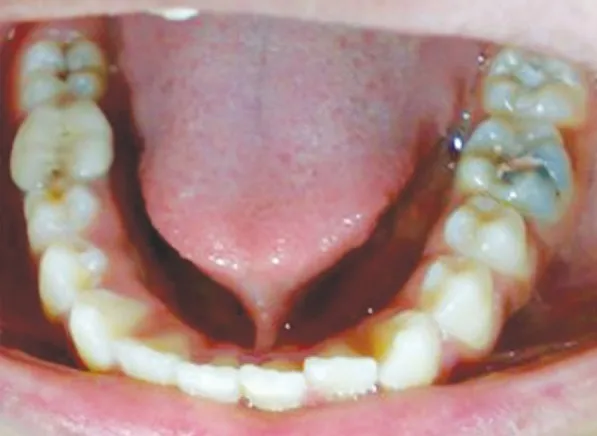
Intraoral photograph showing occlusal caries in relation to permanent left mandibular first molar.
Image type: medical_photograph (oral_photograph)